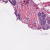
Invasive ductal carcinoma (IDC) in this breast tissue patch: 1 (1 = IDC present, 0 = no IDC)